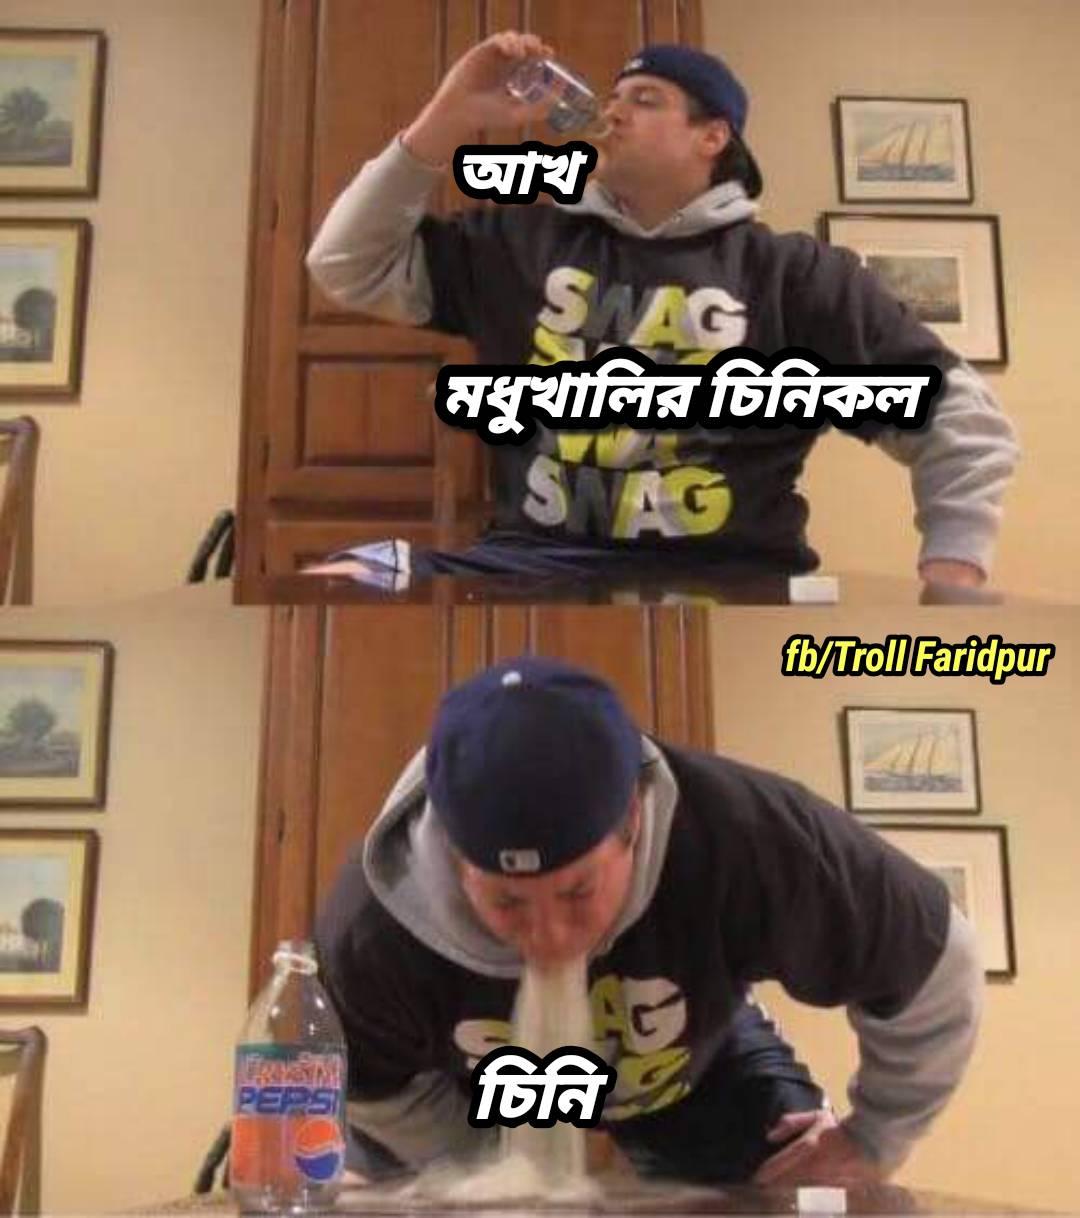
Caption: আখ   মধুখালির চিনিকল    চিনি
Label: non-hate